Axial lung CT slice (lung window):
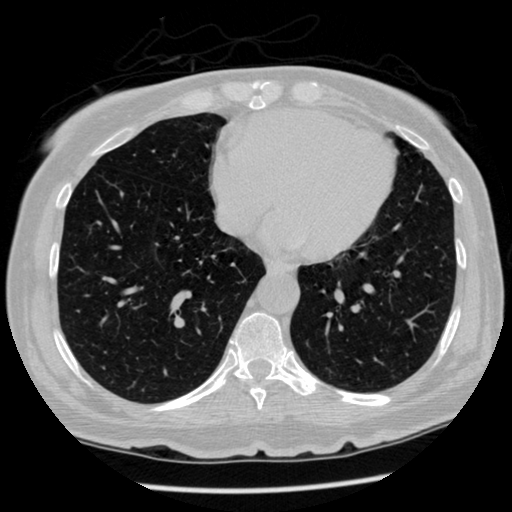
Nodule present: no